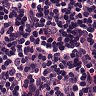
Metastatic tissue present: no